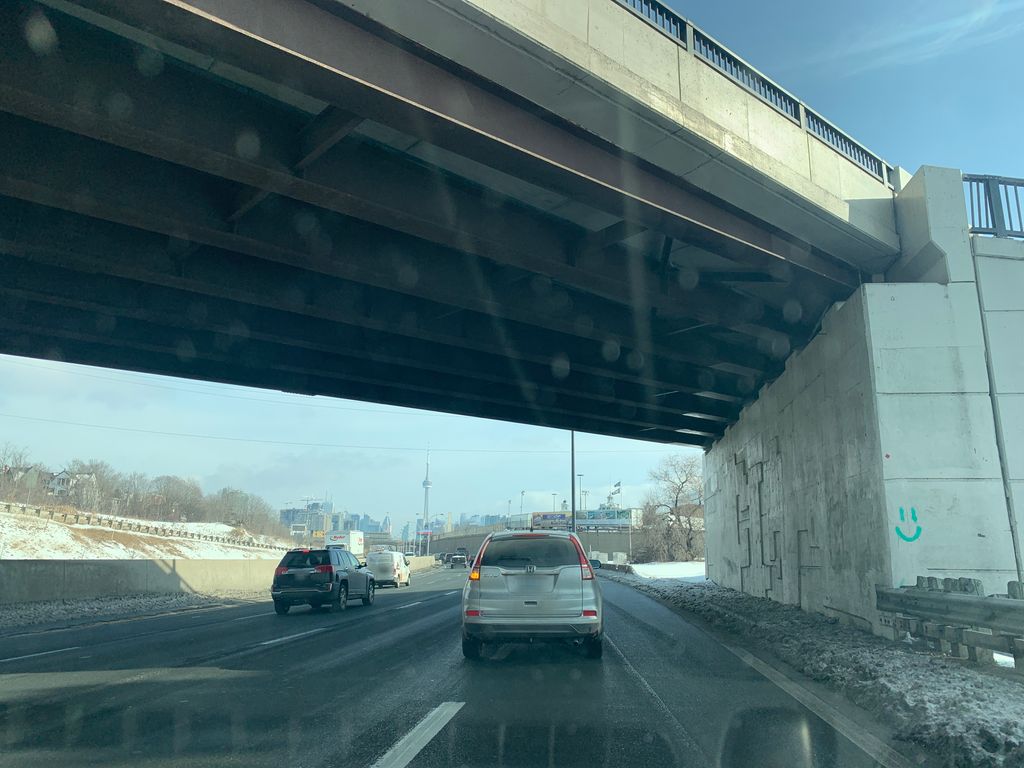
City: toronto